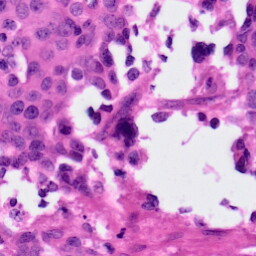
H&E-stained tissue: Ovarian